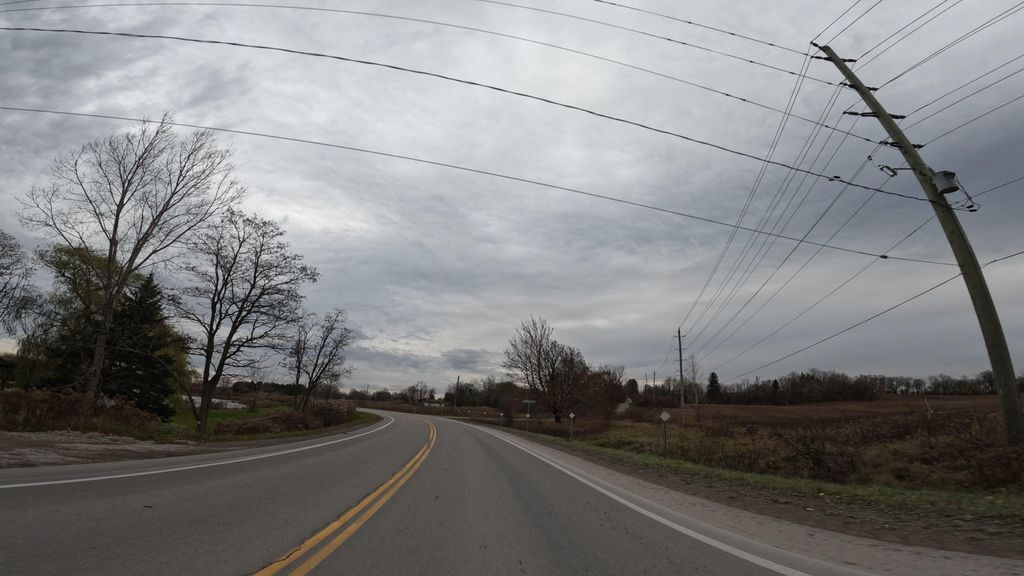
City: hamilton